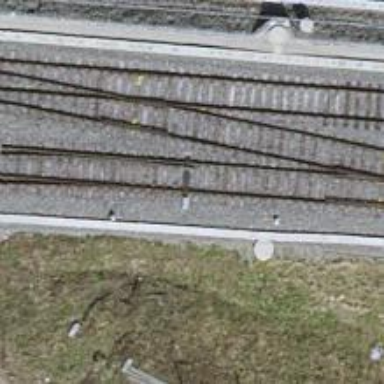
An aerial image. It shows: Railway switch.